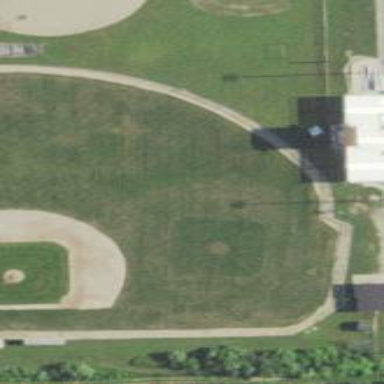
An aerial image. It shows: Baseball pitch for leisure land activities.